Field crop: tomato
Growth stage: 1
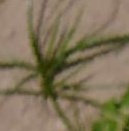
Species: cyperus